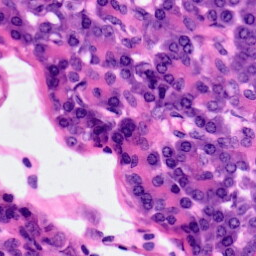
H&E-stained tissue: Pancreatic